Question: Let's start from beginning... I want to create table with google visualisation datatable so I do that with this code:
'''
function drawTroskovnik() {
var JSONObject = $.ajax({
url: 'getTroskovnik.php',
dataType: 'json',
data:{id_akt:ajdi},
async: false,
type: 'POST',
}).responseText;
var data = new google.visualization.DataTable(JSONObject, 0.5);
'''
and now all is fine.
After that I every value except date from 'row[0]' put into input field, and that input field have an 'ID' (costRedovi), so the code is:
'''
for (var y = 0, maxrows = data.getNumberOfRows(); y < maxrows; y++) {
for (var x = 1, maxcols = data.getNumberOfColumns(); x < maxcols; x++) {
data.setValue(y, x, '<input id="costRedovi" class="form-control" value="'+data.getValue(y,x)+'">');
}
}
'''
Now all values from table row is in input field, and each input field have 'ID' (costRedovi).

Now I want, when I change value in input field to start ajax function:
'''
$.ajax({
url: "insertCost.php",
type: "POST",
async: true,
data: { datum:$("#pocetak").val(),id_akt:ajdi}, //your form data to post goes here as a json object
dataType: "html",
success: function(data) {
$('#output').html(data);
$('#myModal').modal('hide');
//drawVisualization();
},
});
'''
but to start this function I need to get columnLabel of clicked cell... How I can get 'columnLable' of clicked cell on 'focusout' (jQuery function) ?
all code: <URL>
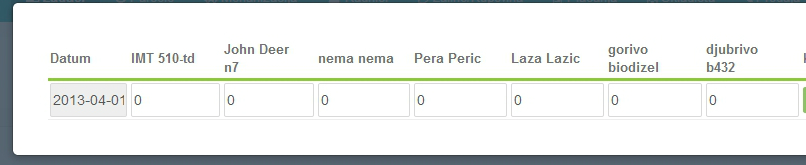
Answer: There is nothing in the Visualization API that will get you the column of a cell in the Table, so you have to add that metadata to your inputs:
'''
data.setValue(y, x, '<input id="costRedovi" class="form-control" value="' + data.getValue(y, x) + '" data-column-label="' + data.getColumnLabel(x) + '">');
'''
You can then read the 'data-column-label' attribute to get the column label.